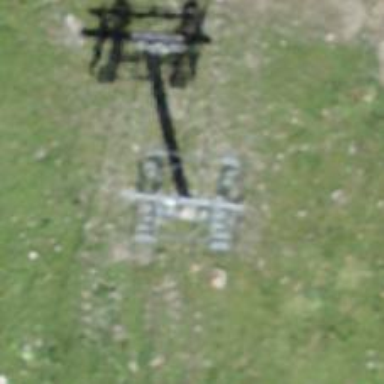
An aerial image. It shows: Pylon for aerialway.